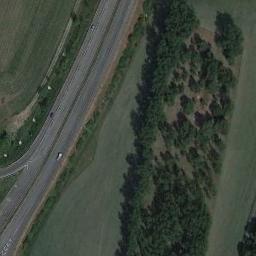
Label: freeway